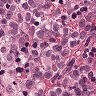
Metastatic tissue present: yes